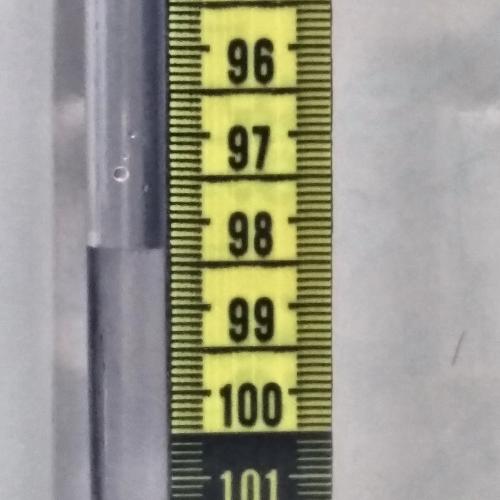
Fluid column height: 98.3 cm